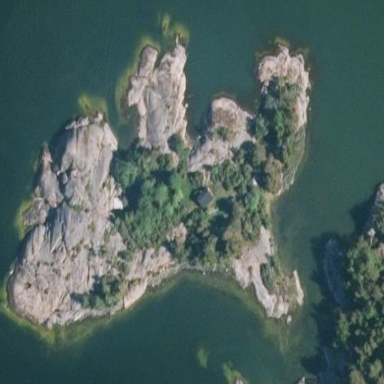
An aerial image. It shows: Islet located along the natural coastline.